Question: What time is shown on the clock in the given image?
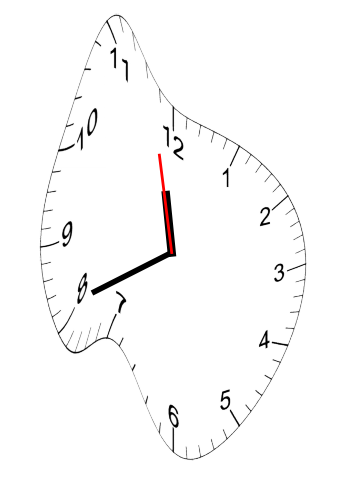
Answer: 11:40:58